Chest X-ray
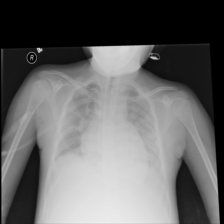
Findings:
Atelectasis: negative
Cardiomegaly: negative
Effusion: positive
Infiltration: positive
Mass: negative
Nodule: negative
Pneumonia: negative
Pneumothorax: negative
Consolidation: negative
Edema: positive
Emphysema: negative
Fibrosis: negative
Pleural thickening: negative
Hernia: negative